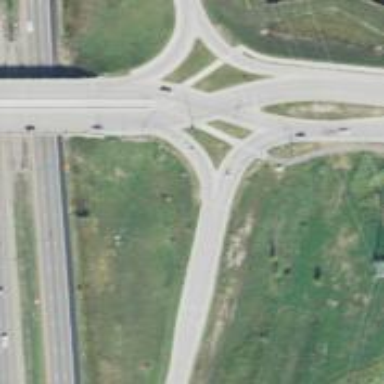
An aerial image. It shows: Motorway link at diverging diamond interchange (DDI) junction.